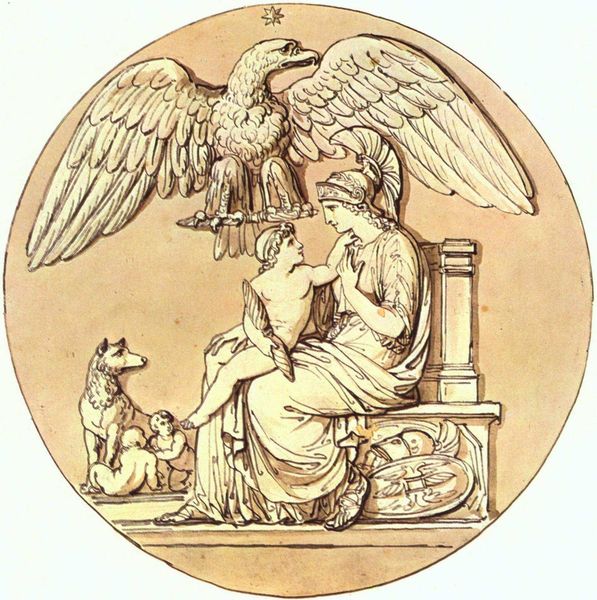
Titel: Die Göttin Roma und der König von Rom
Künstler: Bartolomeo Pinelli
Standort: Roma
Institution: Museo Napoleonico
Schlagwörter: adler, feder, flügel, fuß, gemälde, hand, mann, nackt, vogel, weiß, wolf, gelb, menschen, ocker, sitzen, stadt, braun, frau, grau, kleid, nase, profil, schwarz, stuhl, zeichnung, blick, hund, tier, tiere, beige, haube, arm, falten, federn, gefieder, halten, spitze, stein, bild, hals, hände, boden, auge, gewand, gold, haare, adel, kind, klassizismus, mutter, ohren, rosa, fliegen, kinder, kreis, oval, rund, tondo, engel, skulptur, federbusch, bein, schnabel, sitz, italien, zwei, flagge, knaben, grafik, bank, wagen, kaiser, thron, spitz, sandalen, junge, schoß, stola, spiel, schild, antike, knabe, medaillon, stern, stillen, scheibe, druck, illustration, waffen, plakette, helm, krallen, allegorie, kranz, lorbeer, lorbeerkranz, mythologie, göttin, rom, römer, wappen, sandale, jüngling, jesus, antik, toga, griechisch, sage, schwingen, griechenland, macht, hermes, helmbusch, kreisförmig, emblem, putten, maria, kupferstich, tunika, herkules, putti, athene, minerva, sohn, umrisslinien, römisch, legende, athen, athena, münze, bursche, gouache, roma, wölfe, thronen, remulus, romus, schakal, gewnad, wols, riemensandalen, legion, remus, romulus, wölfin, spitze ohren, amulet, gründung, umrisslinienstil, adlerprofik, junngen, ledersandalen, rofile, romolus, weiss braun, rundes gemälde, oben ein kleiner stern, frau mit helm, kind mit stag, wolf und zwei kinder, frau sitzend auf thron, medailln